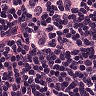
Metastatic tissue present: yes